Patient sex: M
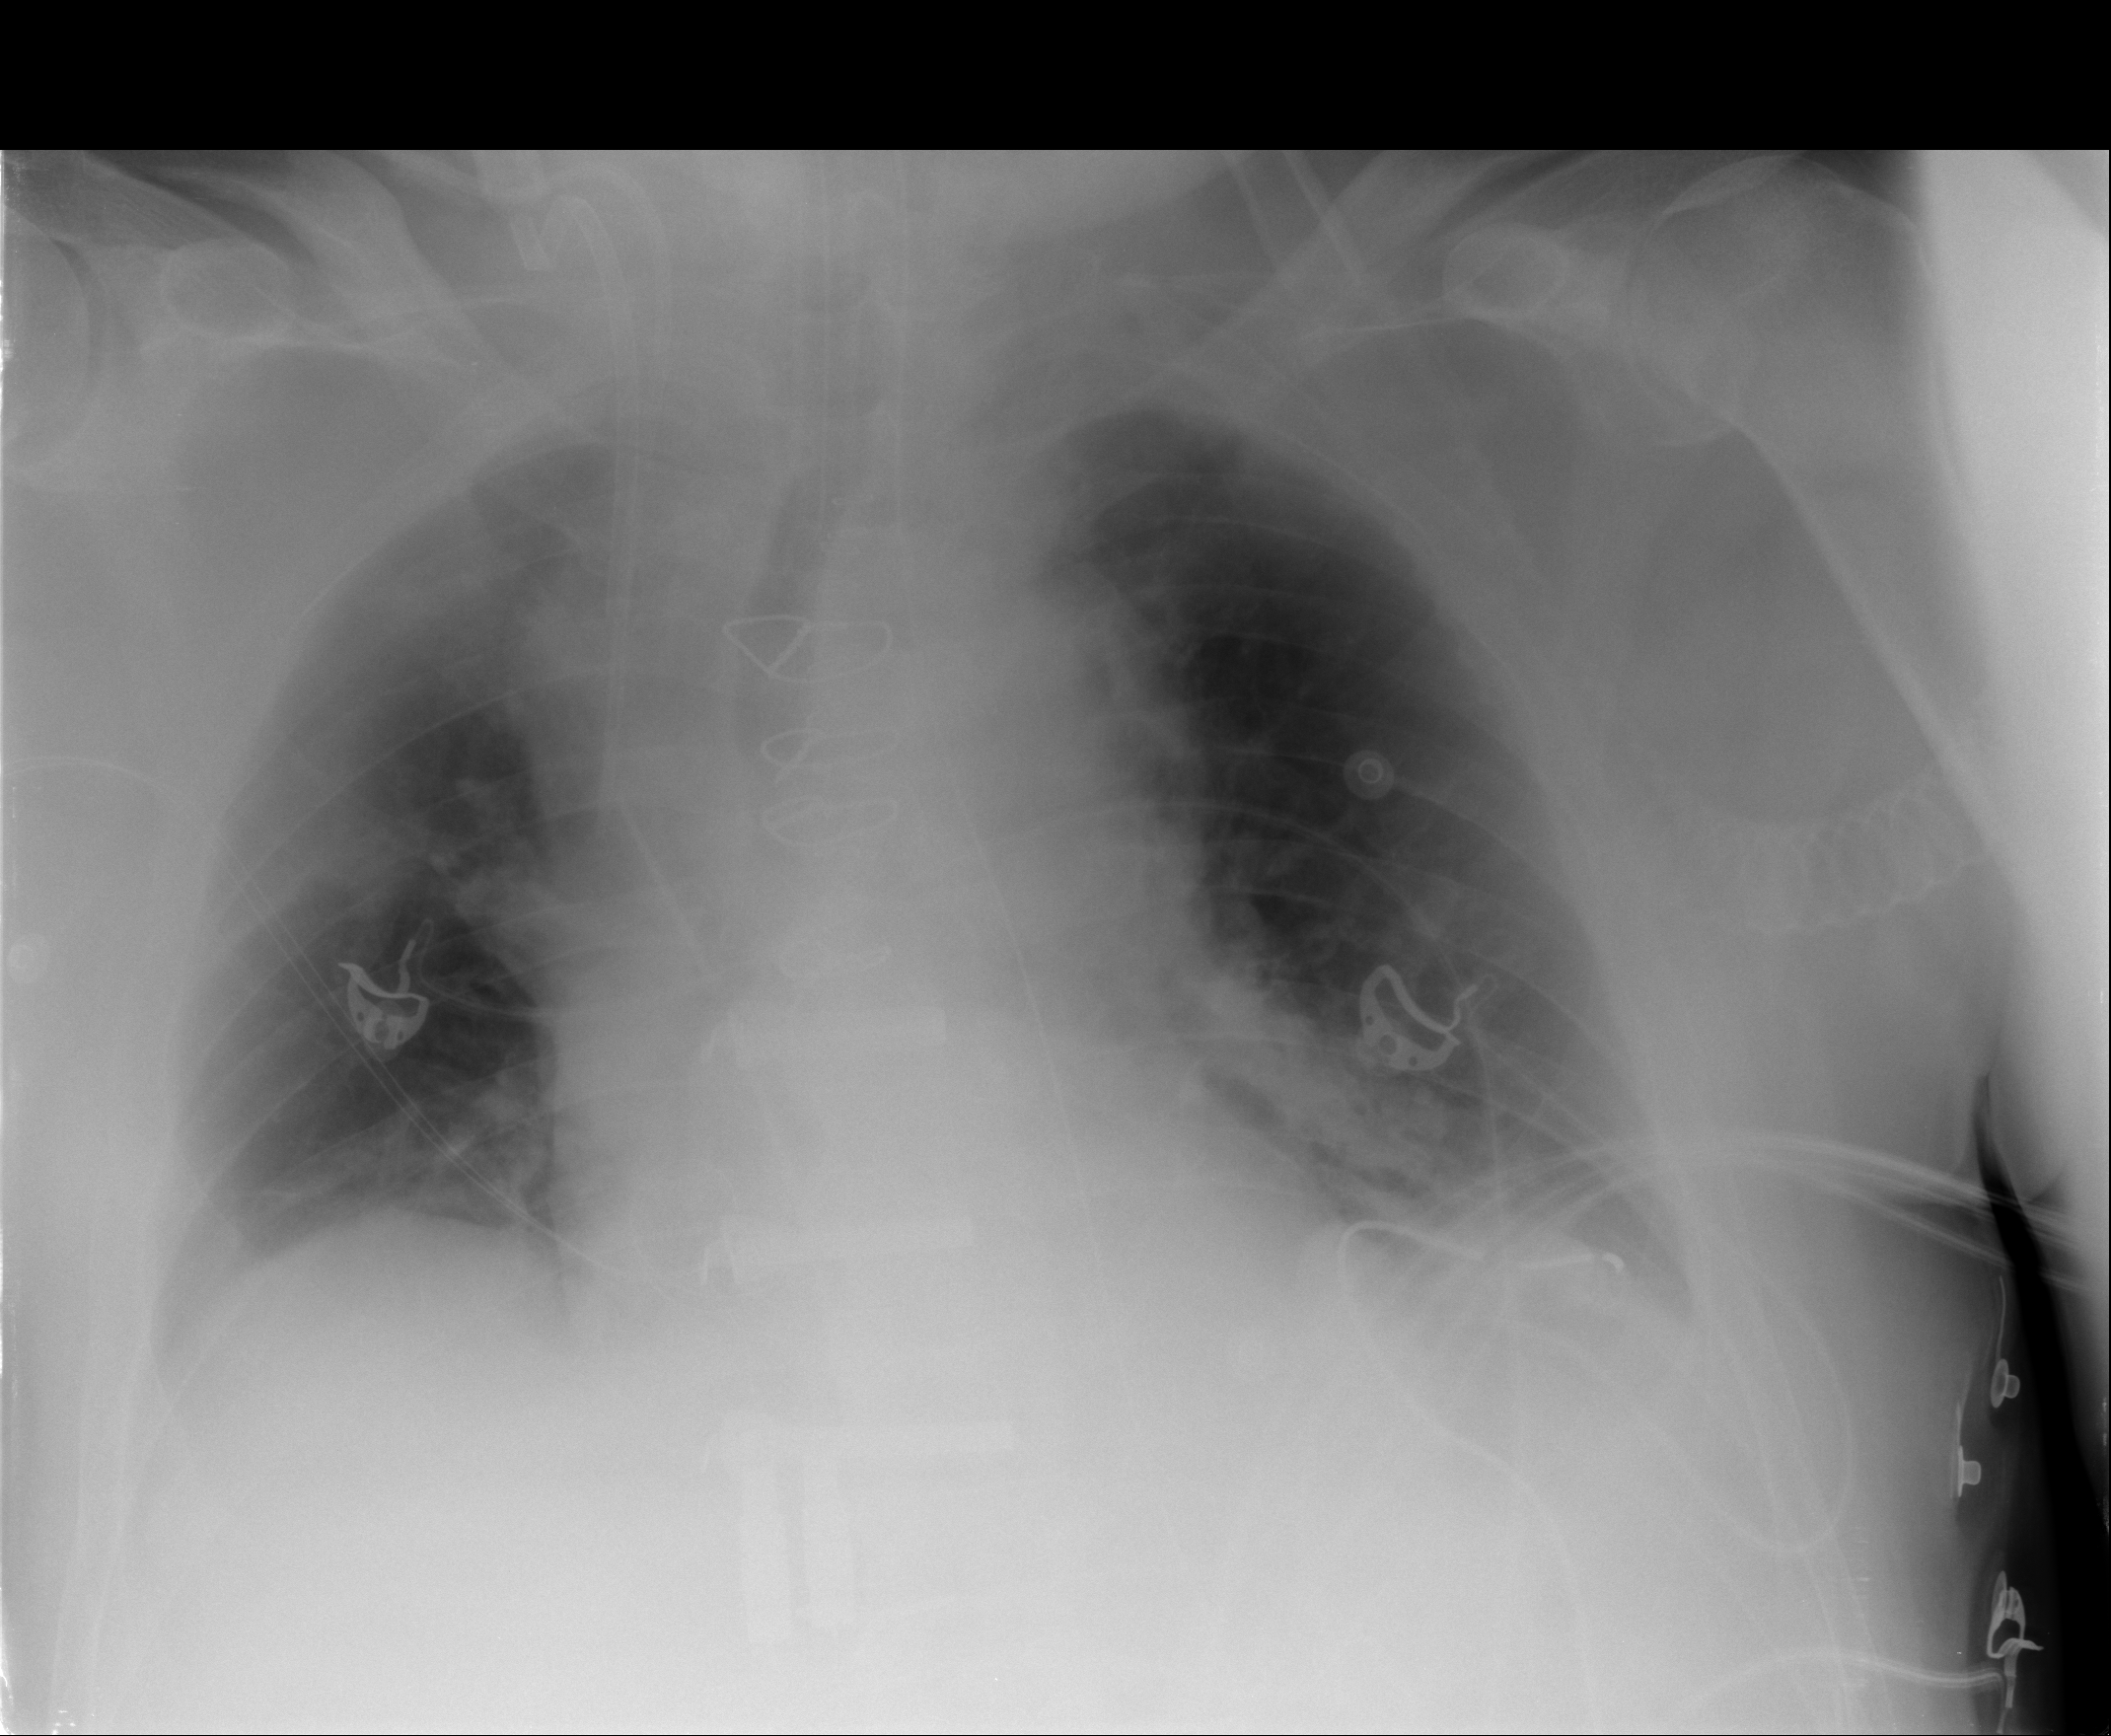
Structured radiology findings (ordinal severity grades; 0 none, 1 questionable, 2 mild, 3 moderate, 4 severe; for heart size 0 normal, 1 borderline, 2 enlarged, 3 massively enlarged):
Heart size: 0
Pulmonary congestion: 0
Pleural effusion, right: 0
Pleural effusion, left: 0
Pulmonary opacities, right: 0
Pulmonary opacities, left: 0
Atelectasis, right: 0
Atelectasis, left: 2